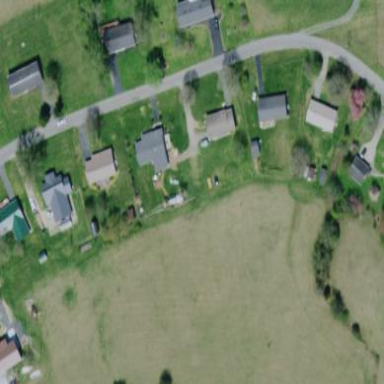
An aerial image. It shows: Rural residential area.